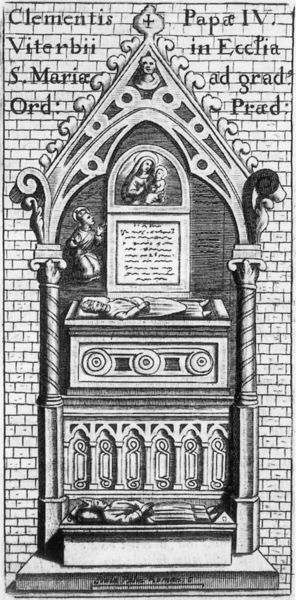
Titel: Grabmal für Papst Clemens IV.
Standort: Viterbo, S. Francesco (EU - I - Latium)
Schlagwörter: schwarz, säulen, zeichnung, wand, bibel, leiche, steine, tod, tot, toter, kirche, kind, gotik, krone, holzschnitt, schrift, liegen, giebel, mauer, ziegel, backstein, baby, arch, architecture, church, column, columns, hat, men, papst, pope, priest, religious, white, window, black, gray, painting, wall, print, buch, kreuz, religion, druck, illustration, scharz, knien, beten, altar, gemäuer, schnörkel, sarg, gotisch, christus, grab, jesus, man, stone, house, death, child, drawing, paper, maria, black and white, erinnerung, ornament, anbetung, mutter gottes, saint, cross, writing, flugblatt, monument, spiral, dead, virgin, schutz, grabmal, marble, säugling, madonna, zeichung, latein, gemauert, prayer, sarkophag, brick, bricks, art, epitaph, engraving, gothic, book, christ, jesukind, christian, mary, clemens, bible, pabst, pray, body, latin, grave, text, time, halo, tomb, kneel, infant, virgin mary, coffin, blakc, religious art, as, chirch, grad, clementine, wors, mortar, saeg, effigy, bishop, iv, clementis, brocks, doriccapital, papae, viterbii, praed, cöemens, +pray, pope clement